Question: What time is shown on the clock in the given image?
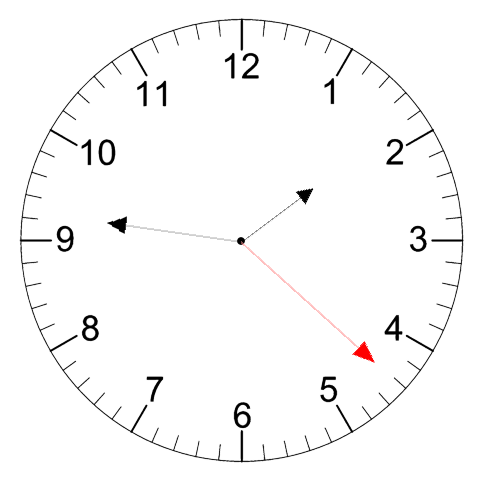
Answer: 01:46:22